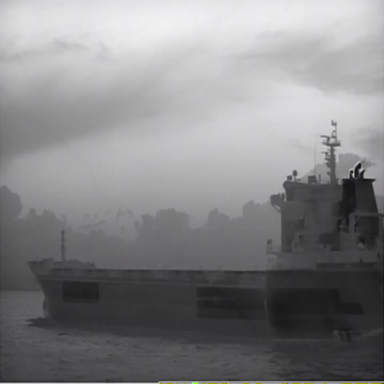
There is a liner in the infrared image.